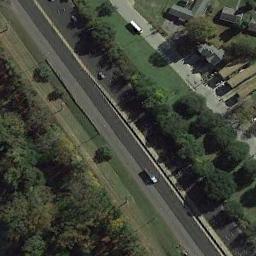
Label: freeway